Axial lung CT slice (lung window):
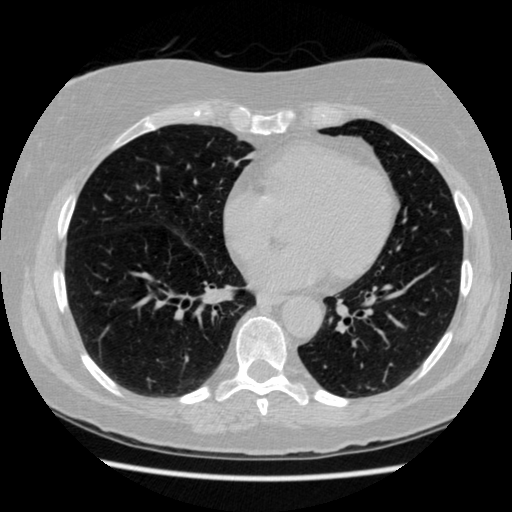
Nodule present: no